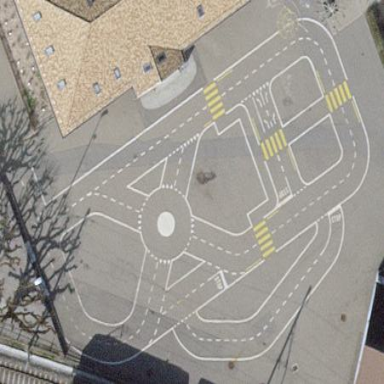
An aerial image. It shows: Driving school.